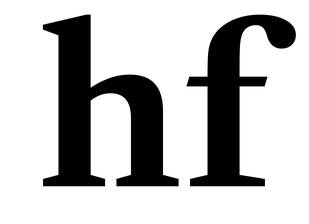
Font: LibreCaslonText_Bold